Field crop: tomato
Growth stage: 1
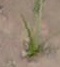
Species: cyperus